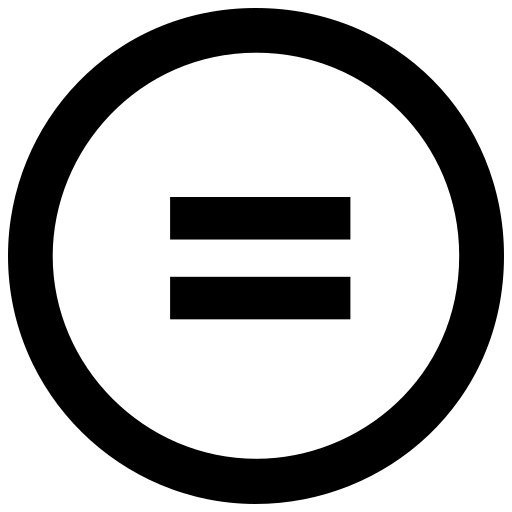
Tags: icon, FontAwesome, fa-icon, brand, creative, commons, nd